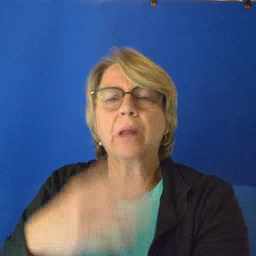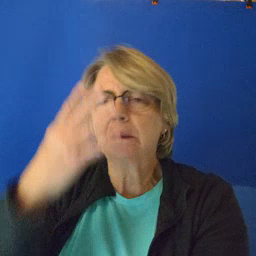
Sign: callonphone